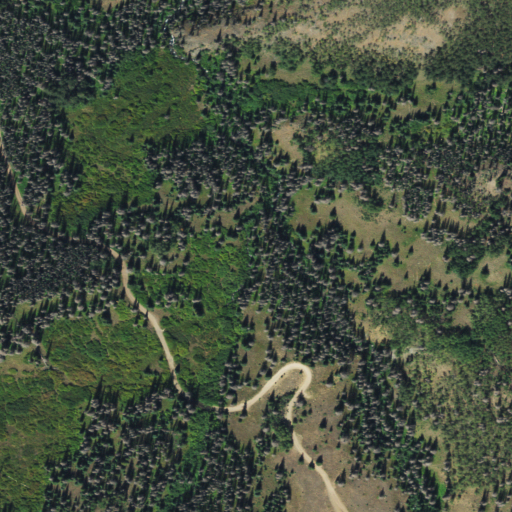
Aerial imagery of valley in Colorado named West Fork Wager Gulch containing evergreen forest, deciduous forest, woody wetlands, and grassland